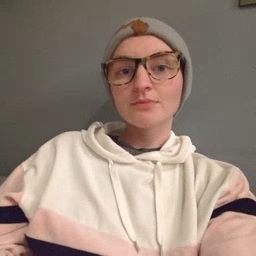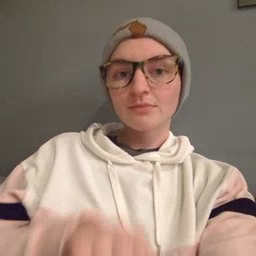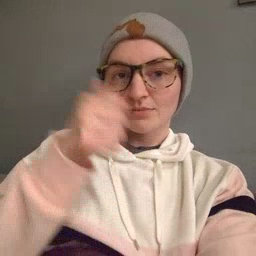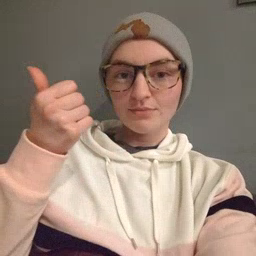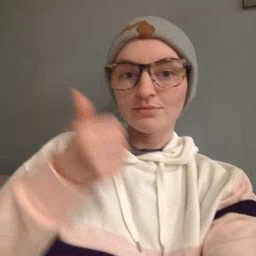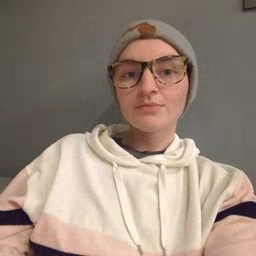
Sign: another